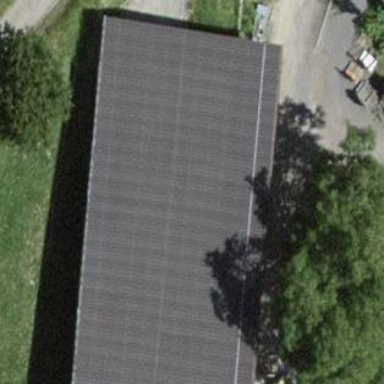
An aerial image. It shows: Shed building.